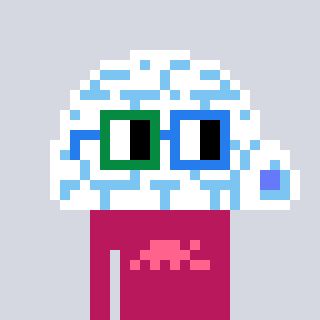
a pixel art character with square green and blue glasses, a igloo-shaped head and a darkpink-colored body on a cool background